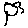
Label: flower